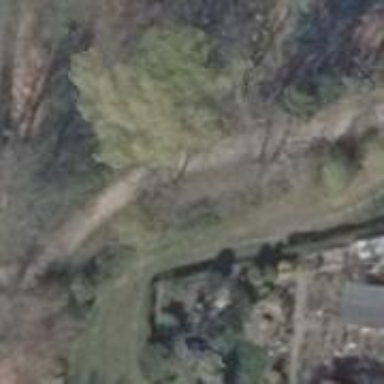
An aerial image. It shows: Compacted footway.